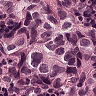
Metastatic tissue present: yes